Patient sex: F
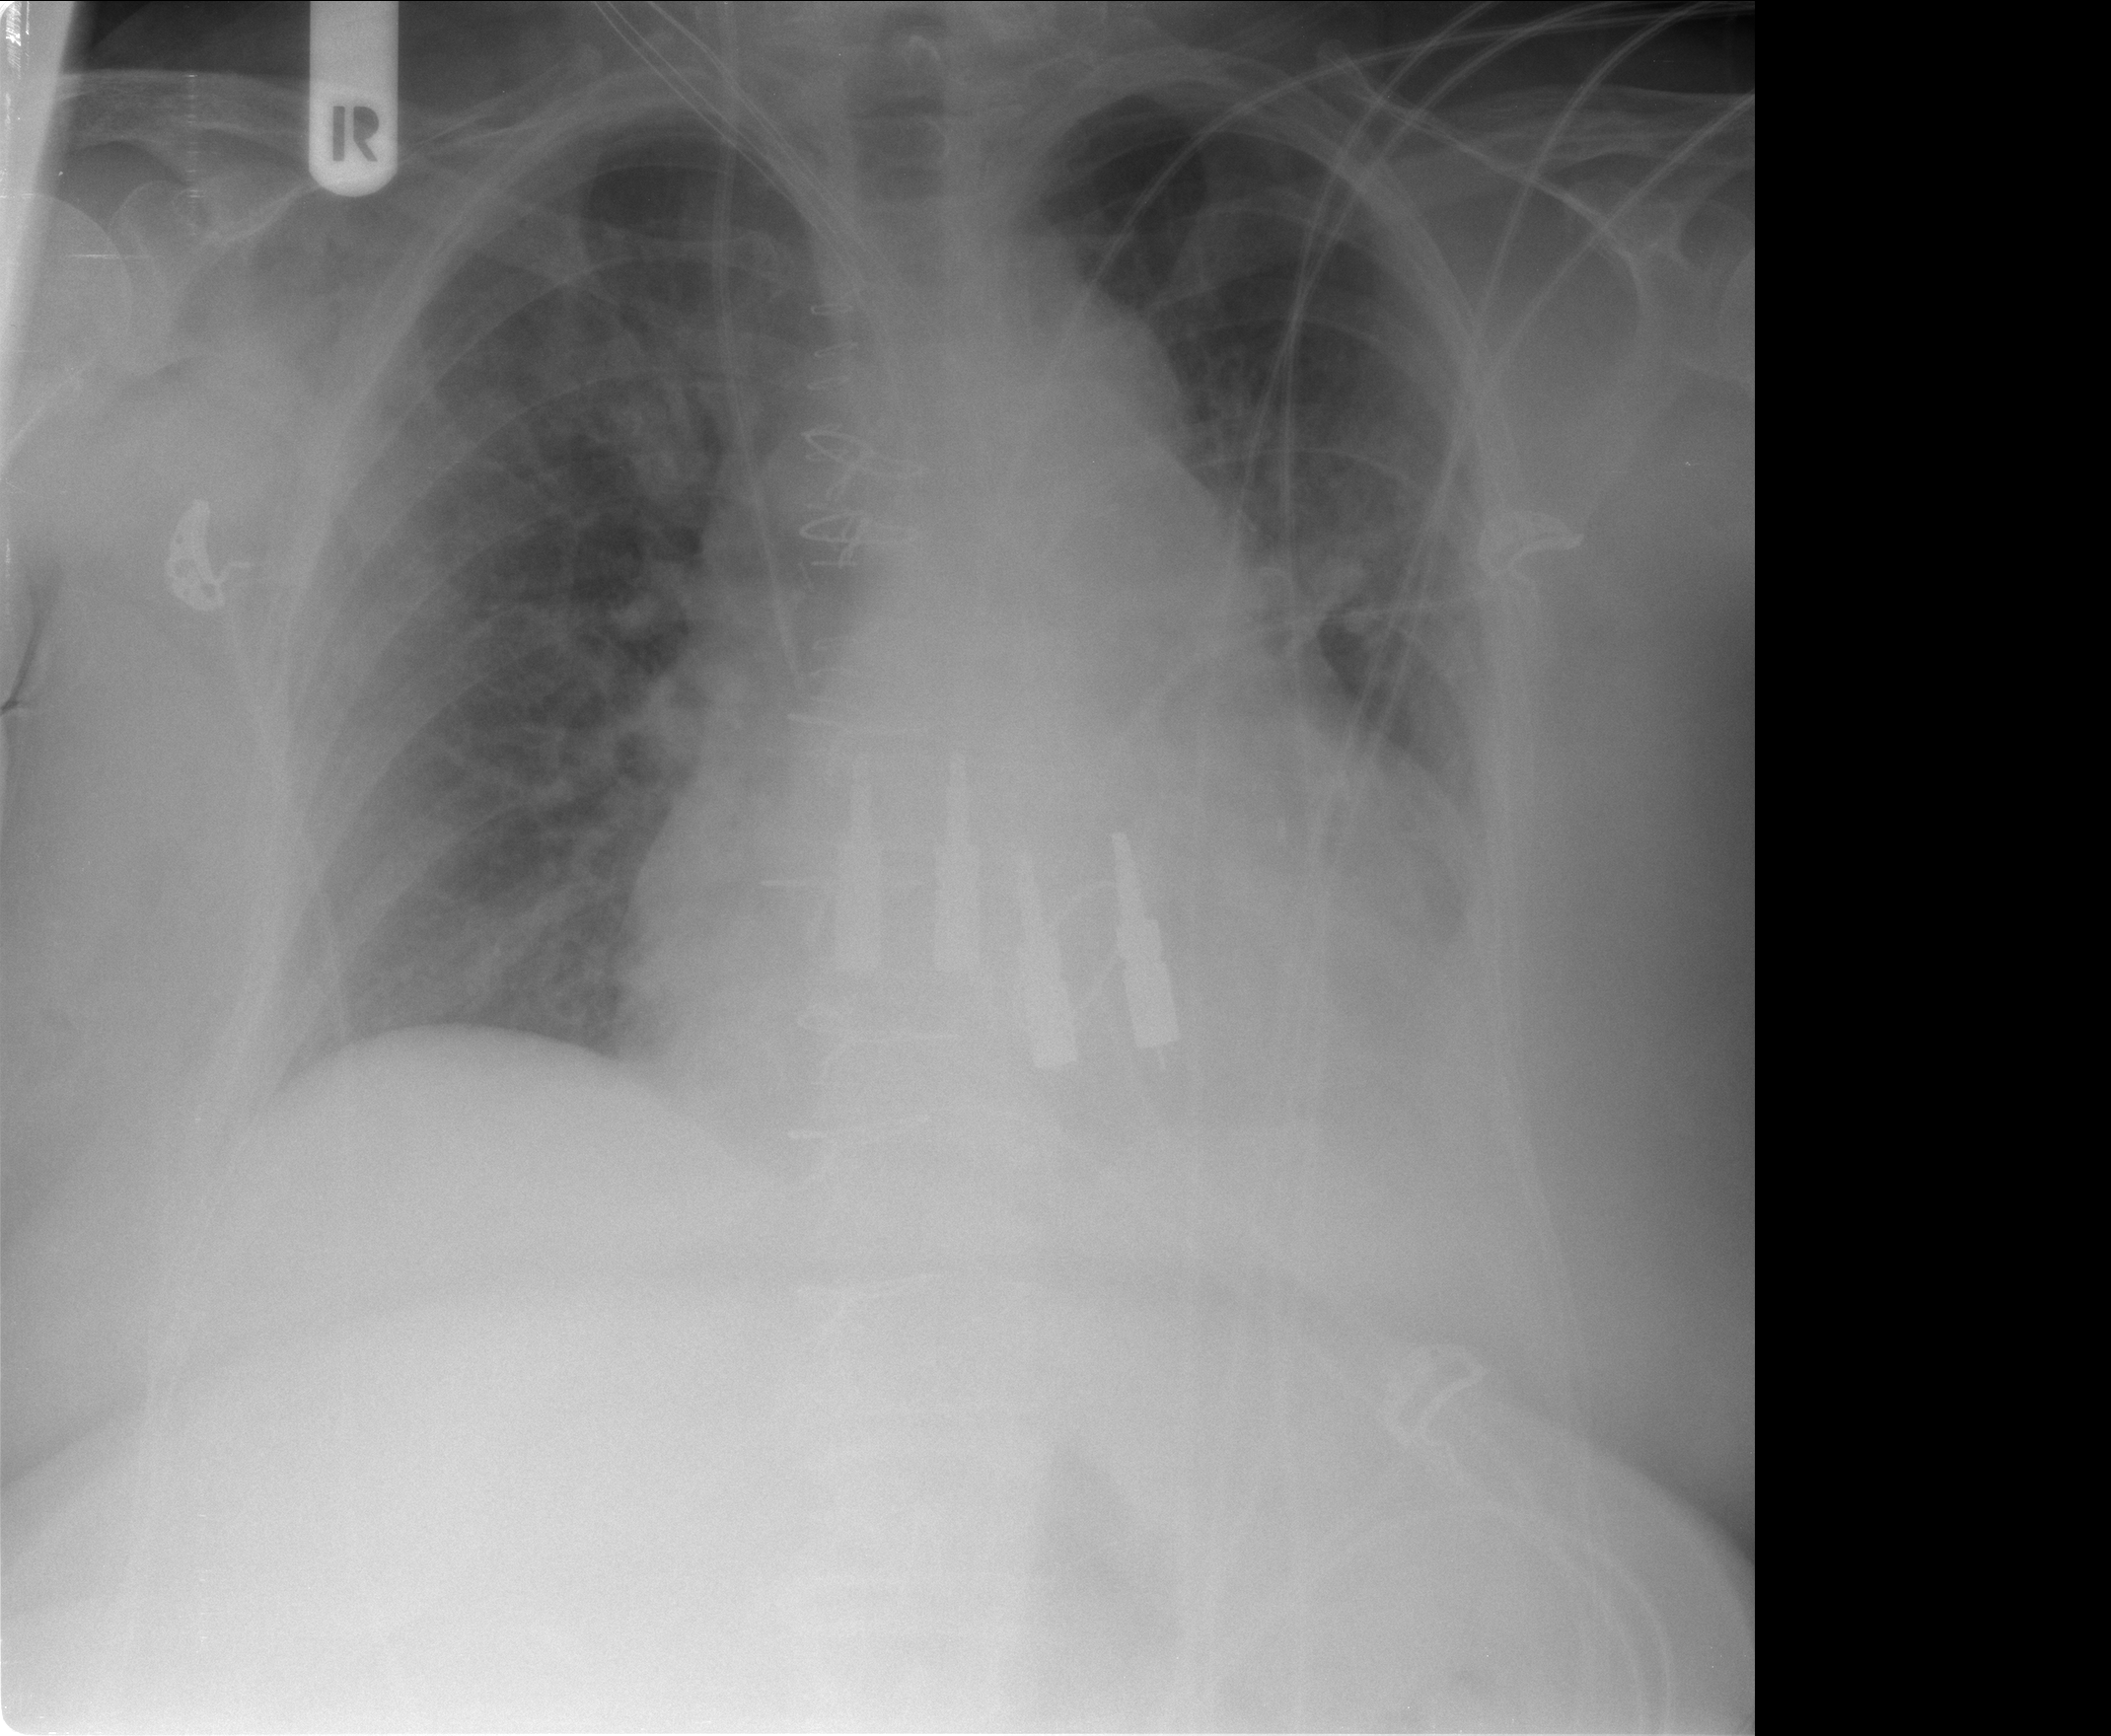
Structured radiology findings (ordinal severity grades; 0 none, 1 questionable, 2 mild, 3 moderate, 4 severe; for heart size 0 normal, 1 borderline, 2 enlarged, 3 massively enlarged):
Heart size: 2
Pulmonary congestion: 2
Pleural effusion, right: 1
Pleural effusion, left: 2
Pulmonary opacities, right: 1
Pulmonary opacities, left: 1
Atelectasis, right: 2
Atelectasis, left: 2